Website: home-depot
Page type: billing-address
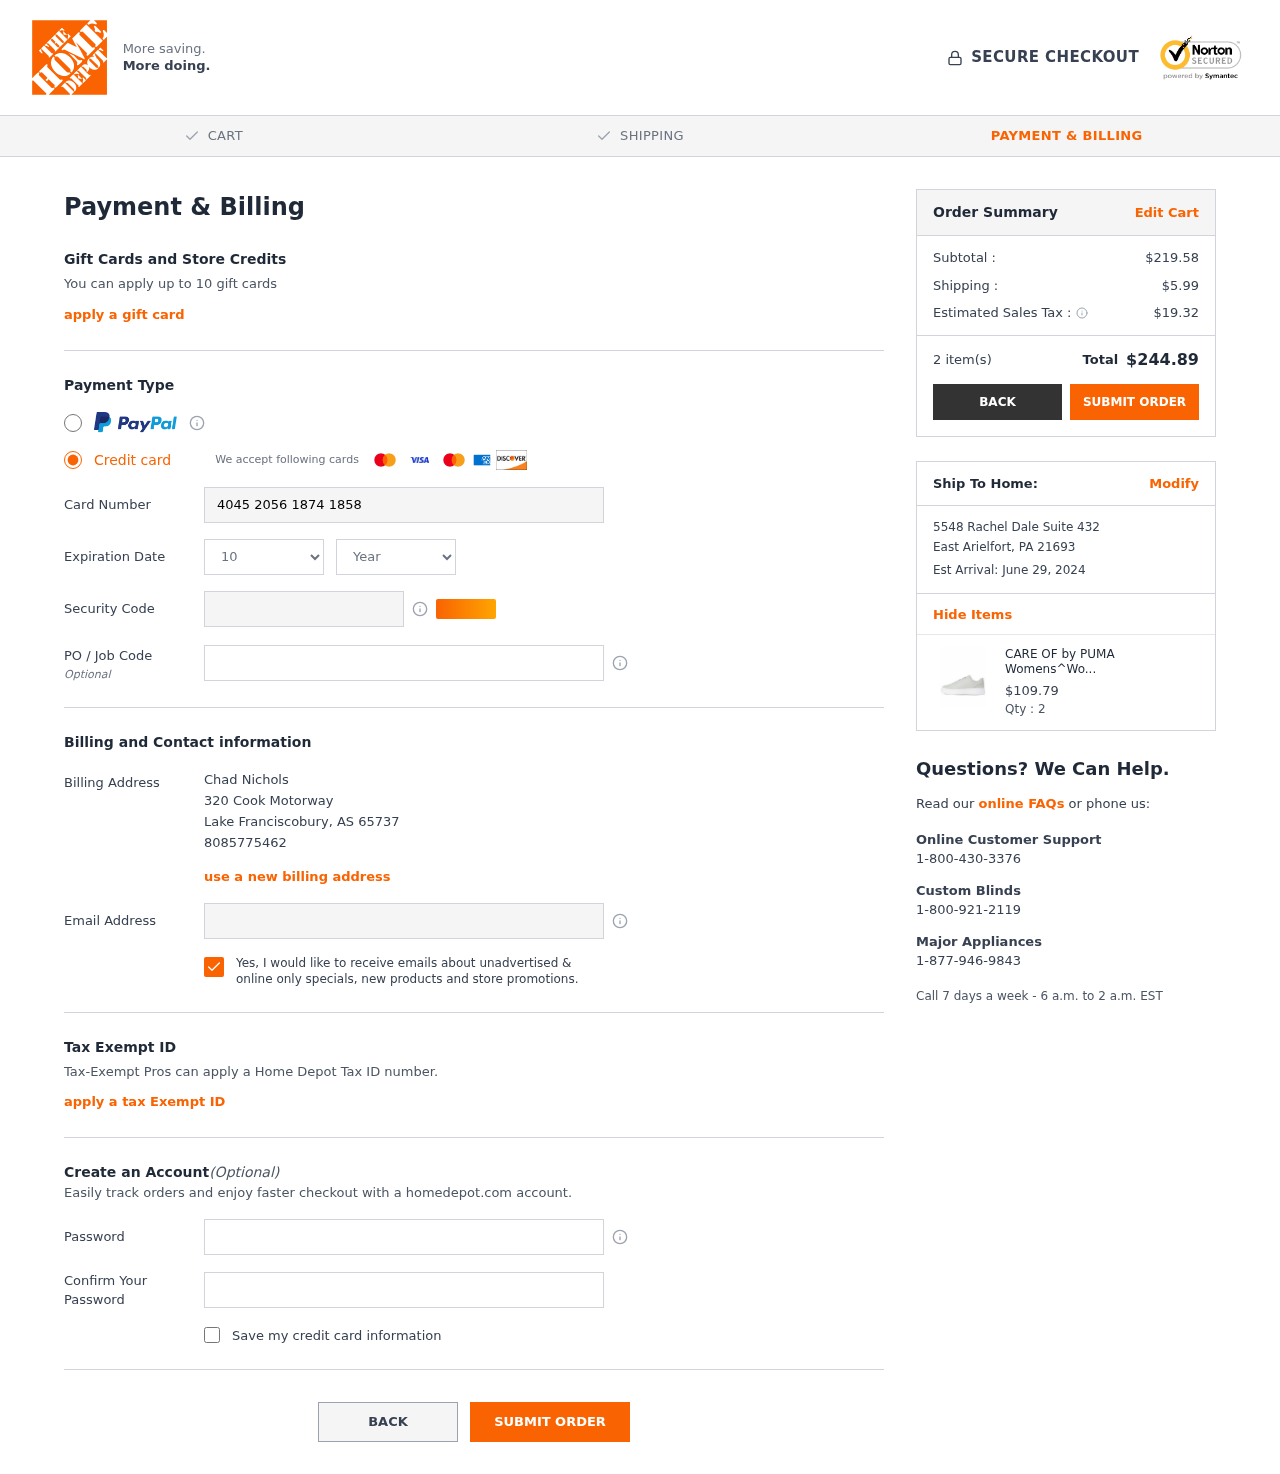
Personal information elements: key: PII_CARD_CVV
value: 195
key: PII_CARD_EXPIRY_MONTH
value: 10
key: PII_CARD_EXPIRY_YEAR
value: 26
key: PII_CARD_NUMBER
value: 4045 2056 1874 1858
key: PII_CITY
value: Lake Franciscobury
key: PII_CITY2
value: East Arielfort
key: PII_EMAIL
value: cnichols@hotmail.com
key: PII_FULLNAME
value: Chad Nichols
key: PII_JOB_CODE
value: JOB-0987
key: PII_PHONE
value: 8085775462
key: PII_POSTCODE
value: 65737
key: PII_POSTCODE2
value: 21693
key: PII_STATE_ABBR
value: AS
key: PII_STATE_ABBR2
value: PA
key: PII_STREET
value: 320 Cook Motorway
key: PII_STREET2
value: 5548 Rachel Dale Suite 432
Product elements: key: PRODUCT1_NAME
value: CARE OF by PUMA Womens^Women's Leather Platform Court Low-Top Sneakers, Gray Peach Bud, 11
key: PRODUCT1_PRICE
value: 109.79
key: PRODUCT1_QUANTITY
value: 2
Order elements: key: ORDER_SUBTOTAL
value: $219.58
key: ORDER_SHIPPING_COST
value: $5.99
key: ORDER_TAX
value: $19.32
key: ORDER_NUM_ITEMS
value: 2 item(s)
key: ORDER_TOTAL
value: $244.89
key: ORDER_DELIVERY_DATE
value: Est Arrival: June 29, 2024